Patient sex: M
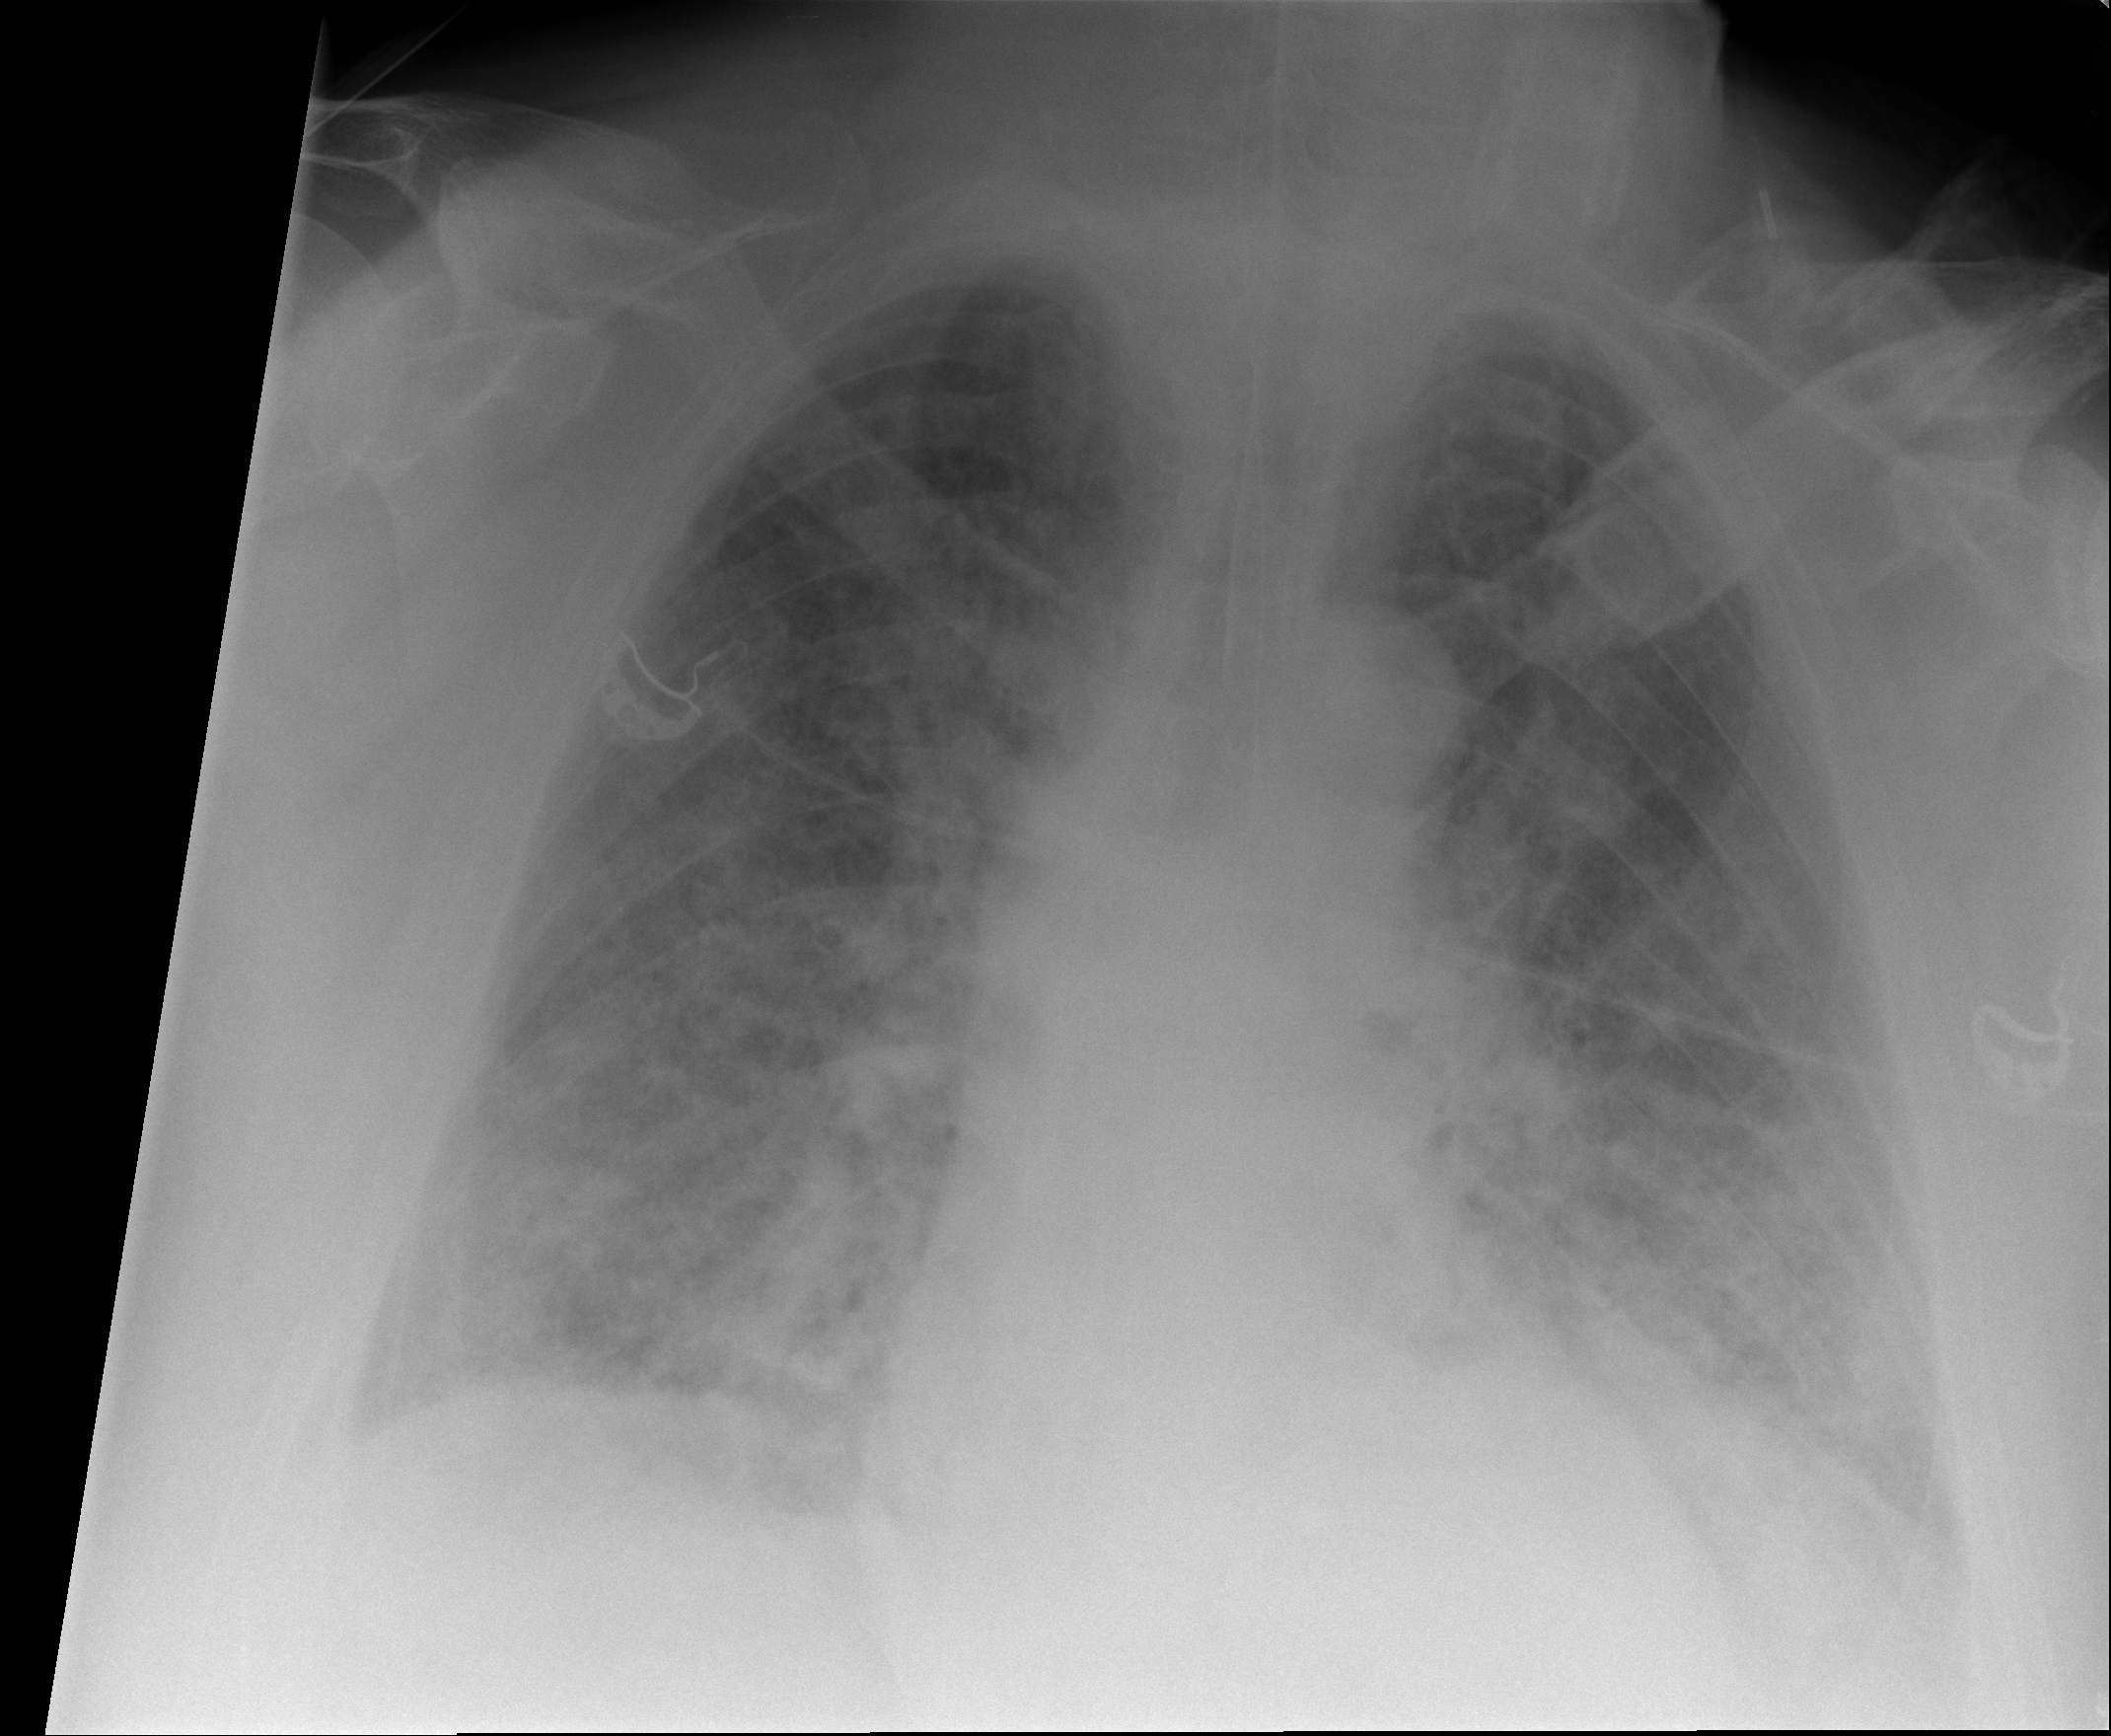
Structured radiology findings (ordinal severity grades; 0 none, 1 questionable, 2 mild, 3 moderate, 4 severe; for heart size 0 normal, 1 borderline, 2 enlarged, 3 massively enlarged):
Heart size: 2
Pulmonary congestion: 2
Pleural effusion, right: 1
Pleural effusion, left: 1
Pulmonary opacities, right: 3
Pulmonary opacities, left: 3
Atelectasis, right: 2
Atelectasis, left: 2